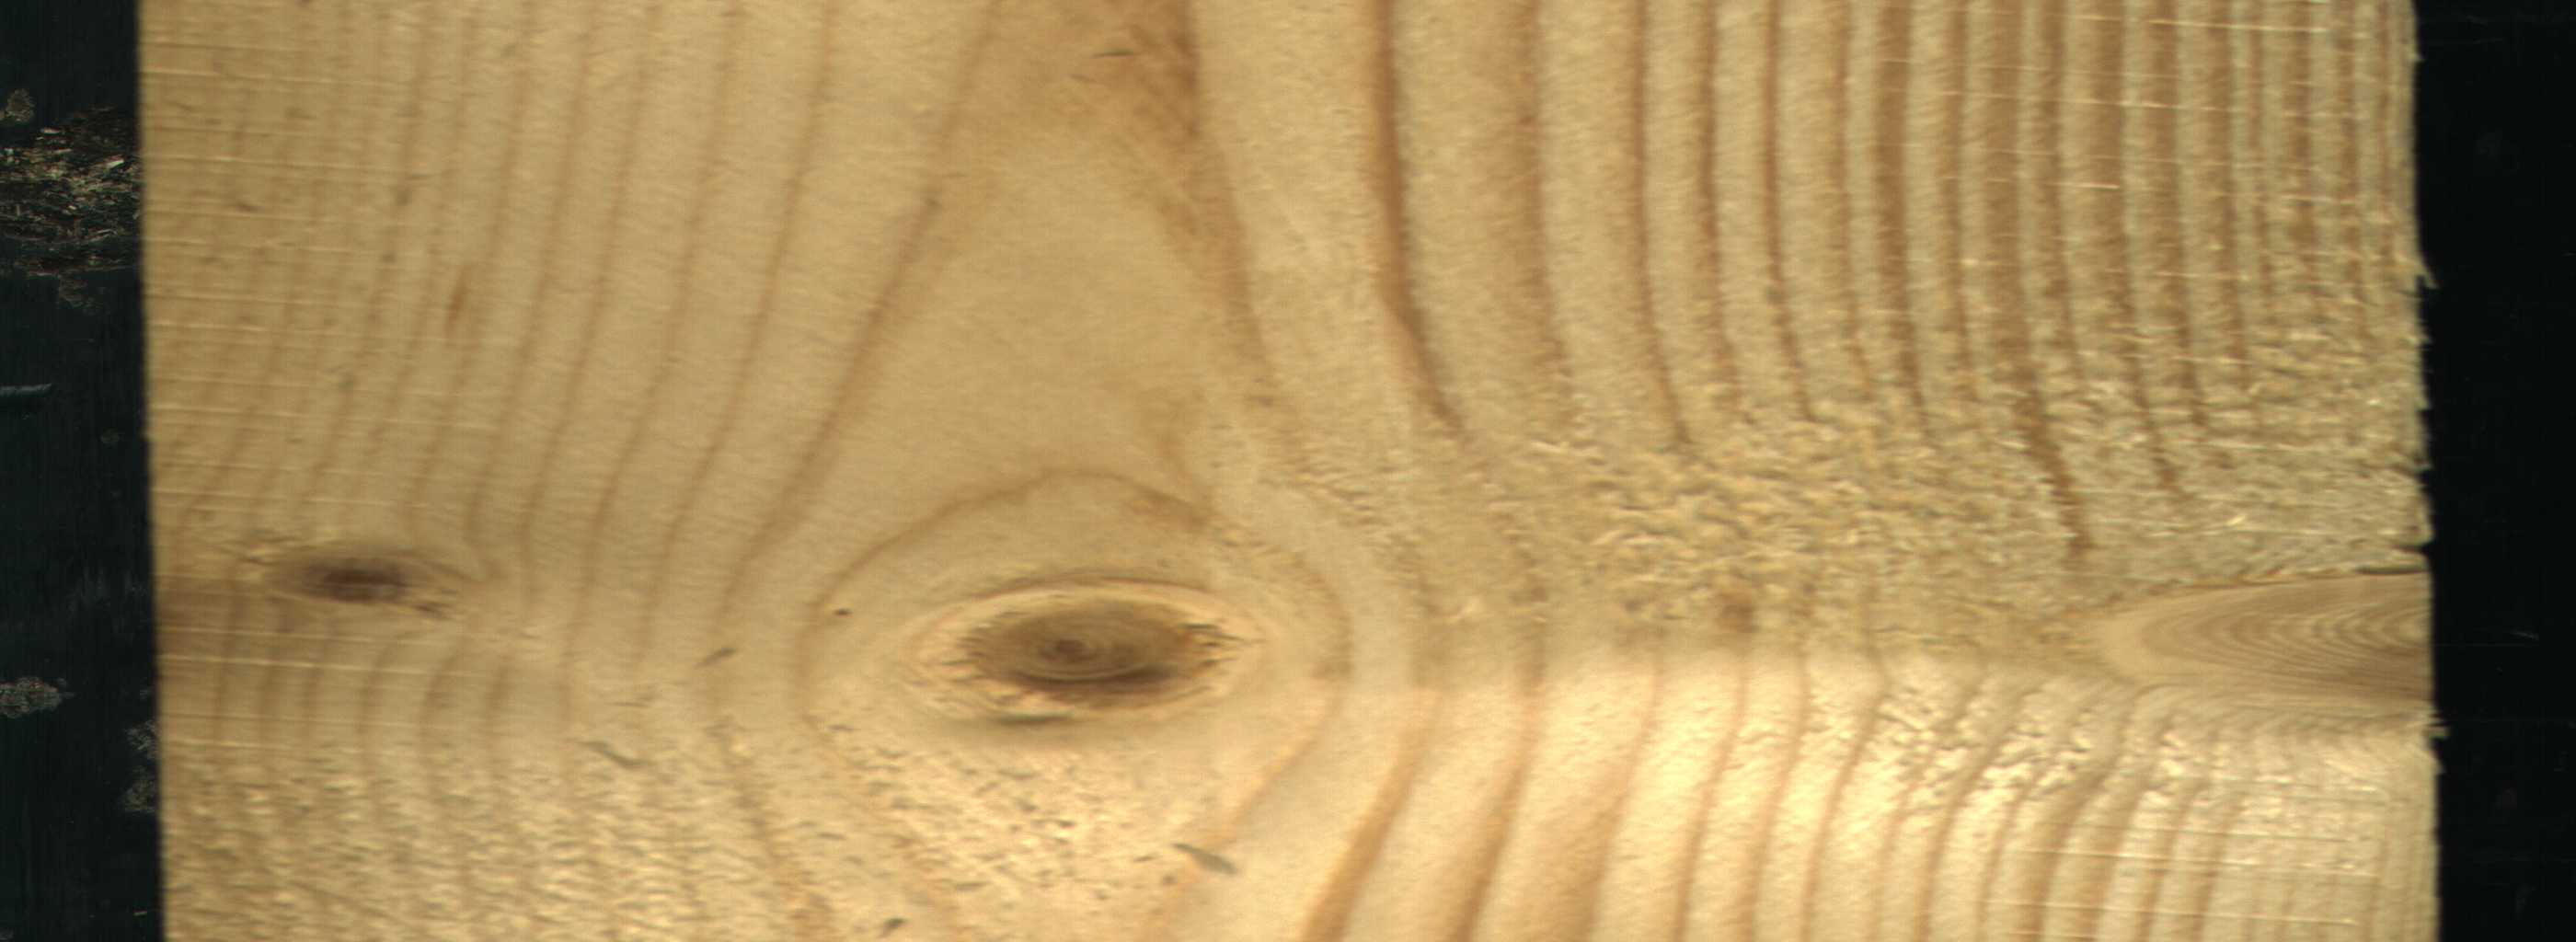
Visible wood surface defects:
Live_Knot
Live_Knot
Live_Knot